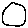
Label: circle